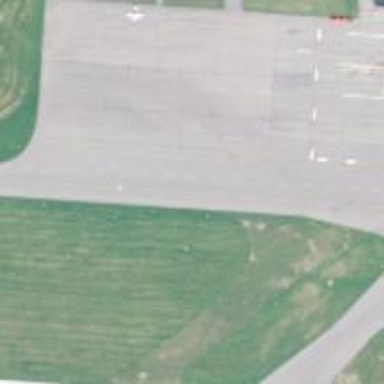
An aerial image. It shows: Apron at the airport with asphalt surface.